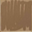
Piece: xx